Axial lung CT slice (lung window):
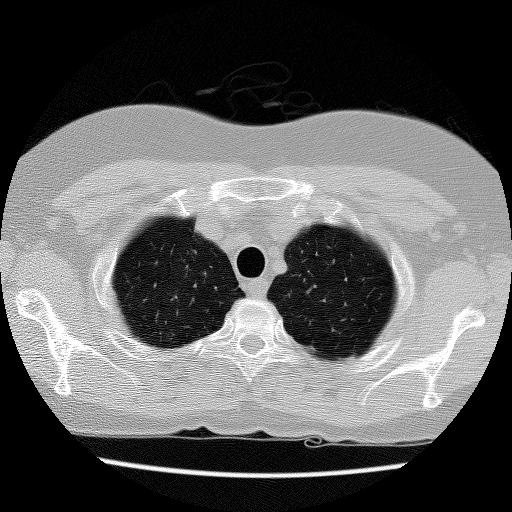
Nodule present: no